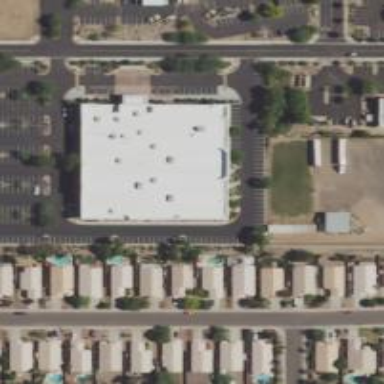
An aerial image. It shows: Building that houses bowling alley.